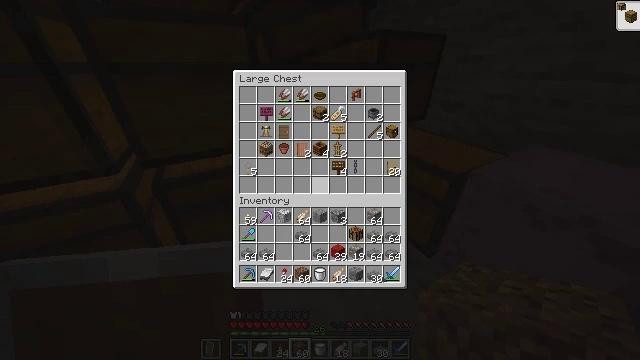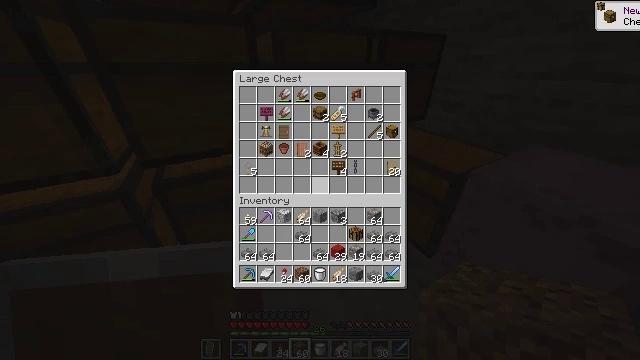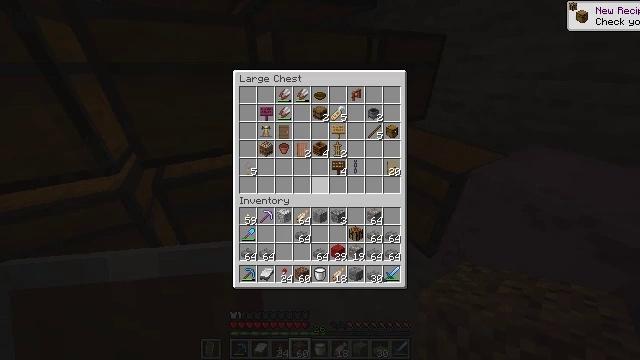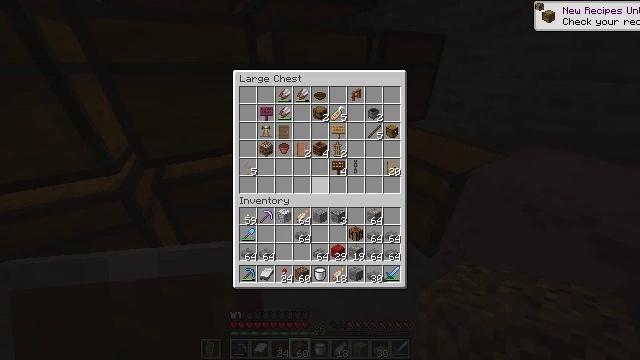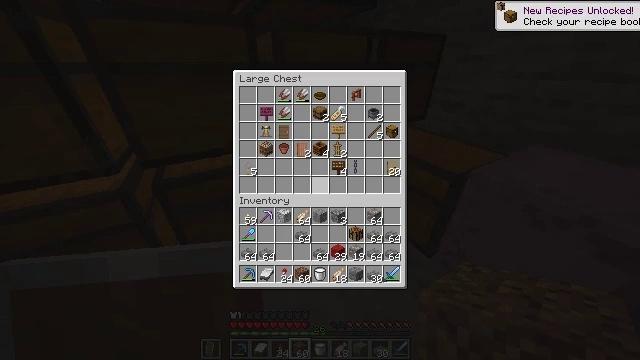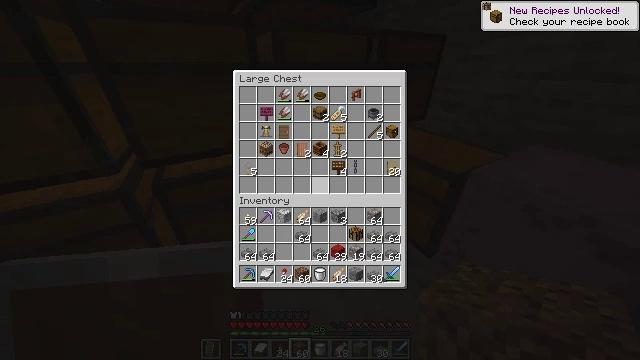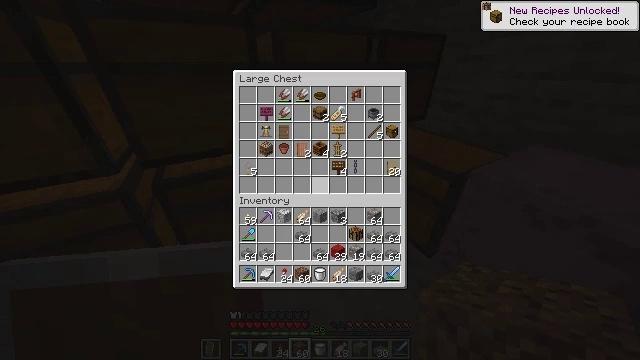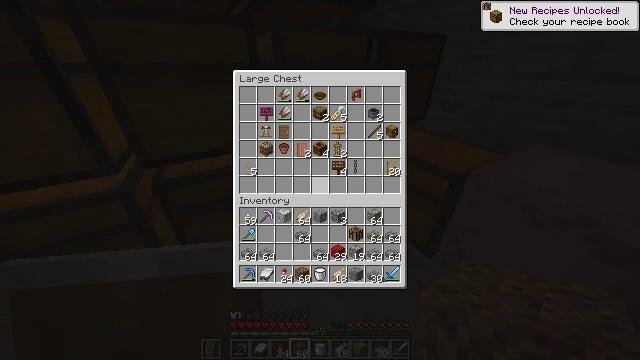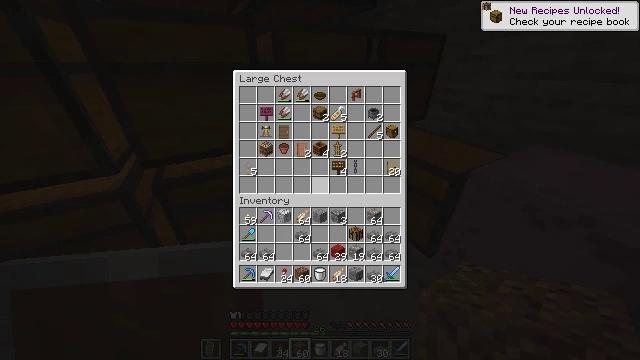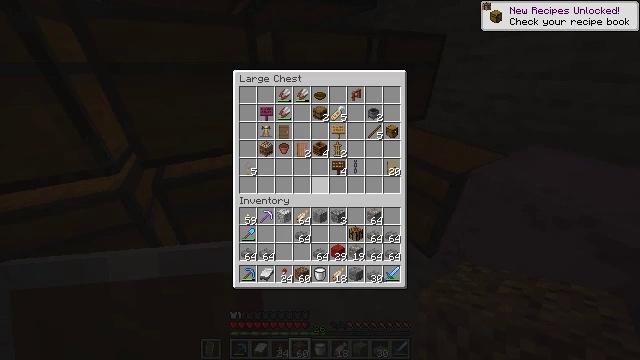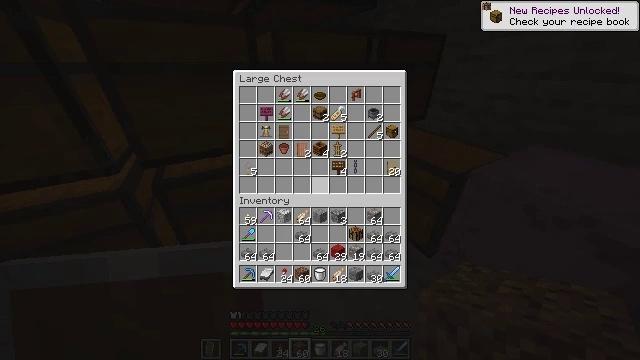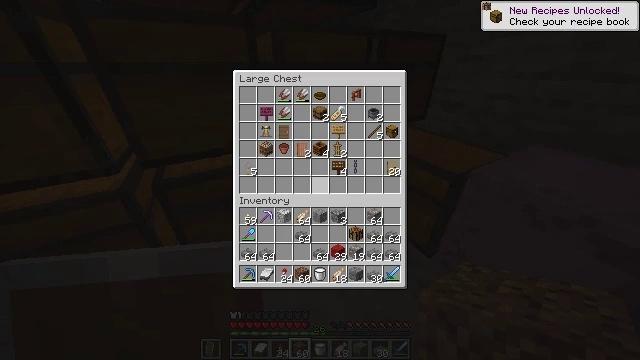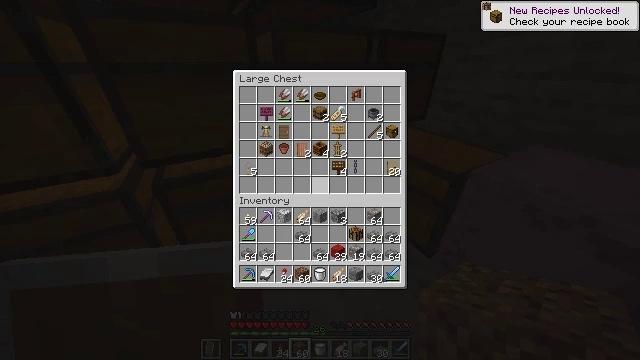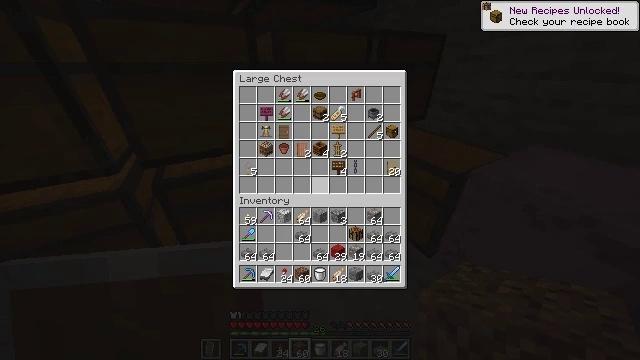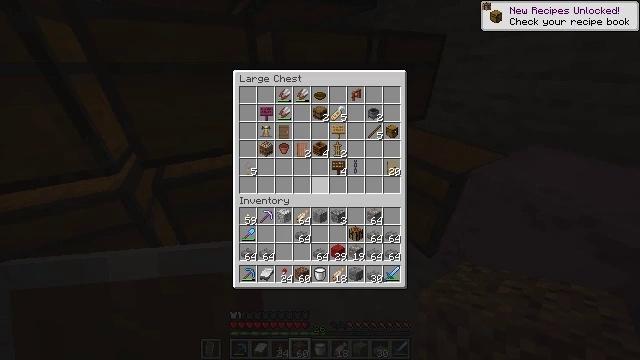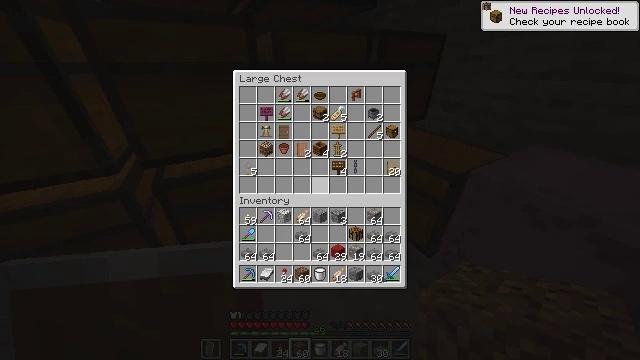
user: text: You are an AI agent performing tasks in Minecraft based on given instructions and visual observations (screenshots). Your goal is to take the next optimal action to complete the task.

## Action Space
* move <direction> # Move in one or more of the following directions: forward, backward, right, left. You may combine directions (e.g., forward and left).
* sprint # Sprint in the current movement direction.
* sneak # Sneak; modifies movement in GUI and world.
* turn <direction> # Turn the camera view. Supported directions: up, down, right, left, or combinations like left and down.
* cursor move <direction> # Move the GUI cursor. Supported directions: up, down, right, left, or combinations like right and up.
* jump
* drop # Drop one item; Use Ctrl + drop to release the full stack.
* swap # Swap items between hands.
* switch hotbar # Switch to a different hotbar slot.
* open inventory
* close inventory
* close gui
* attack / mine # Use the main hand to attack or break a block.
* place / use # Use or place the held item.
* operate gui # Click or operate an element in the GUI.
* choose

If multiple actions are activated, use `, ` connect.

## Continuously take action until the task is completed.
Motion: motion action
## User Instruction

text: Craft clay.
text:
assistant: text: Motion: no_op
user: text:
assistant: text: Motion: no_op
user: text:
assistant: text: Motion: no_op
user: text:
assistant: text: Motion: no_op
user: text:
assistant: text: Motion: no_op
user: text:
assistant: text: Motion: no_op
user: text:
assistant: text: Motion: no_op
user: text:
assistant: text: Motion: no_op
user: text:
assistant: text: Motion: no_op
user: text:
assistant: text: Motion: no_op
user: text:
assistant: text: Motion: no_op
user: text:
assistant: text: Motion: no_op
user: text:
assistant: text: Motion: no_op
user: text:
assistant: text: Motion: no_op
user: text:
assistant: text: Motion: no_op
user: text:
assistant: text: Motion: no_op
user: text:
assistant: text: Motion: close gui
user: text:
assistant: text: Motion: open inventory
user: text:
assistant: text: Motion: turn left and up
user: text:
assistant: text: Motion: turn left and up
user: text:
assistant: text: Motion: no_op
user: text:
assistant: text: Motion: use / place
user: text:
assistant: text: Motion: use / place
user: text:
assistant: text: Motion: turn left and up
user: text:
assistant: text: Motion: turn left and up
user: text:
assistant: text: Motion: no_op
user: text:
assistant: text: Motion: no_op
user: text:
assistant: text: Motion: no_op
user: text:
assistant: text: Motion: no_op
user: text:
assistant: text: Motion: no_op